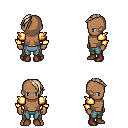
a pixel art fantasy rpg character, male body template, human, dark skin, gold arm armor, teal pants, white blonde long mohawk hairstyle, brown shoes, four views (front, back, left, right), 2x2 character sprite sheet, small pixel art, hard edges, no anti-aliasing